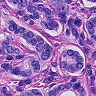
Metastatic tissue present: yes